Question: I'm trying to make a table view controller with cells that have a small margin on all sides, and overlay a background image. The tutorials on Google that I found do not cover making a background for the whole view and making the individual cells have margins.
Here is a rough example from Scoutmob of what I'm trying to achieve:

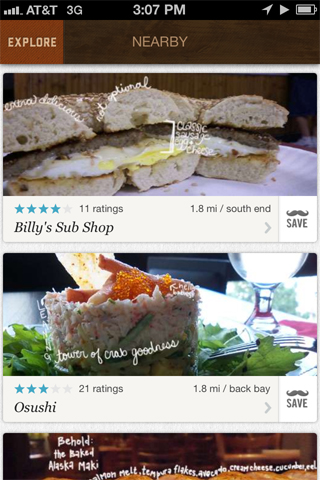
Answer: The best way to do it would probably be to resize the UITableViewCell's 'contentView', 'backgroundView' and 'selectedBackgroundView' inside 'layoutSubviews'.
e.g:
'''
- (void)layoutSubviews {
[super layoutSubviews];
const CGRect insetRect = CGRectInset( self.bounds, 10, 10 );
self.contentView.frame = insetRect;
self.backgroundView.frame = insetRect;
self.selectedBackgroundView.frame = insetRect;
}
'''
If you want to use an image background, set the 'backgroundView' to a UIImageView.
Using this method allows you to support rotation, as well as reorder and delete controls and all the other stuff UITableView does to its cells (don't forget to add your subviews to the cell's 'contentView' and not directly to its view).